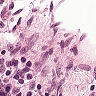
Metastatic tissue present: no